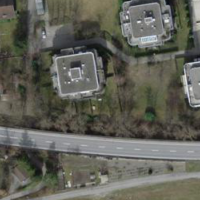
EUNIS habitat code: 54
Species observed at this site:
Cardamine pratensis
Sturnus vulgaris